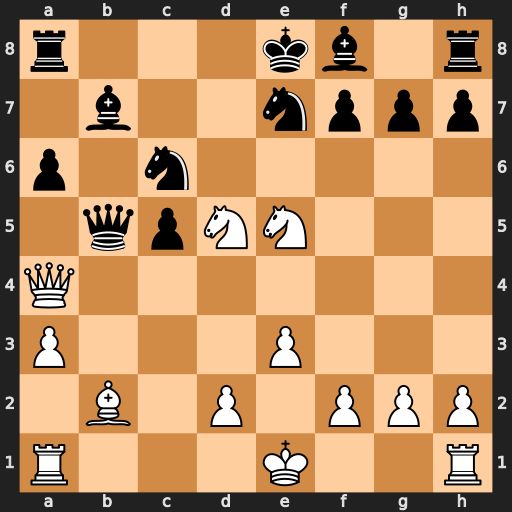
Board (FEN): r3kb1r/1b2nppp/p1n5/1qpNN3/Q7/P3P3/1B1P1PPP/R3K2R
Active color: w
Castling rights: KQkq
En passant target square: -
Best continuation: Nc7+ Kd8 Nxb5